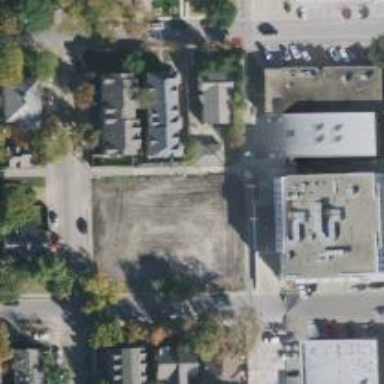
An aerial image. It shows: Alleyway designated as service road.